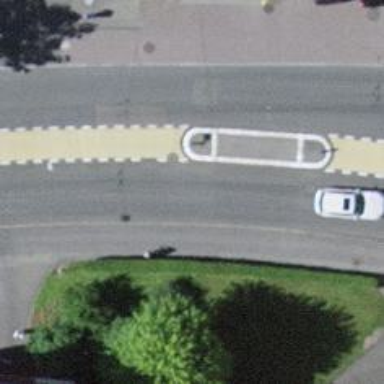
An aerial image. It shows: Kerb barrier.